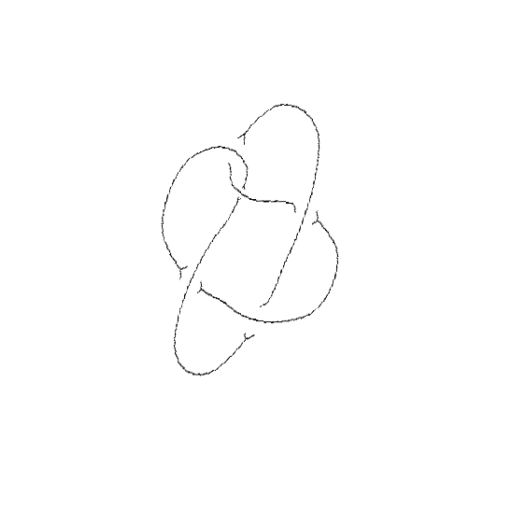
Crossing number: 5